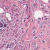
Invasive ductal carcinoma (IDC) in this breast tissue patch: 1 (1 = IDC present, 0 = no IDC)